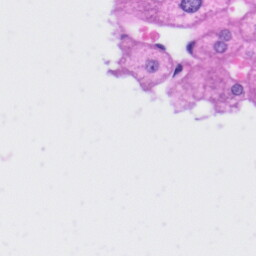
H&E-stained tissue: Liver